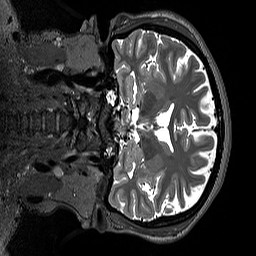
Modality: T2w
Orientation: coronal
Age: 34
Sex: female
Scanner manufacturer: siemens
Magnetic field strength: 3 T
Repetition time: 3.2 s
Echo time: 0.412 s